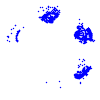
Particle: proton